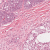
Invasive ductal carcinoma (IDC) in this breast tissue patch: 0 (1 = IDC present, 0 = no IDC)